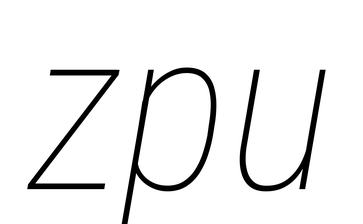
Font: Roboto-Italic_Condensed_Thin_Italic